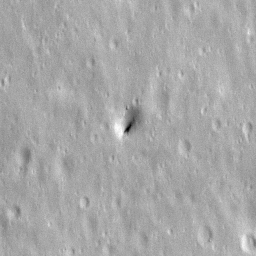
Pit: Stevinus 10
Host crater: Stevinus
Host type: impact_melt
Lunar coordinates: latitude -32.938, longitude 54.738